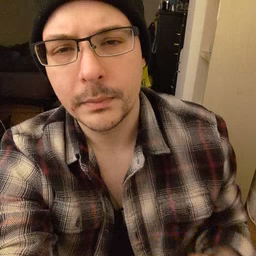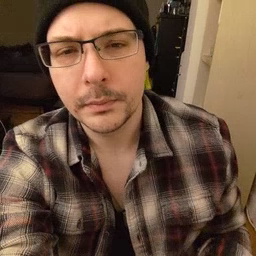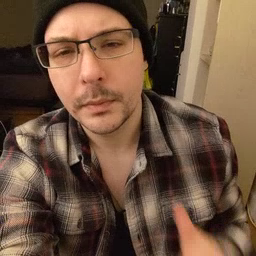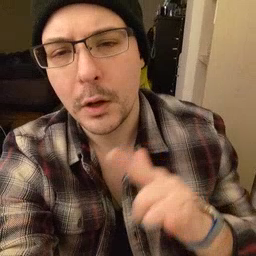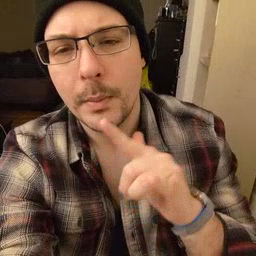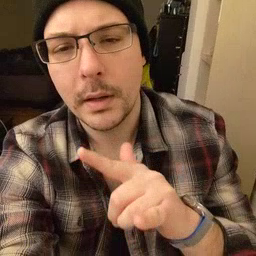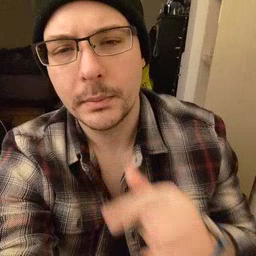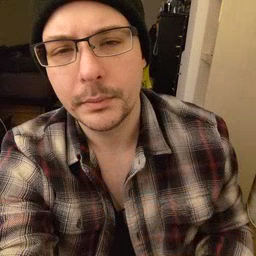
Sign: airplane